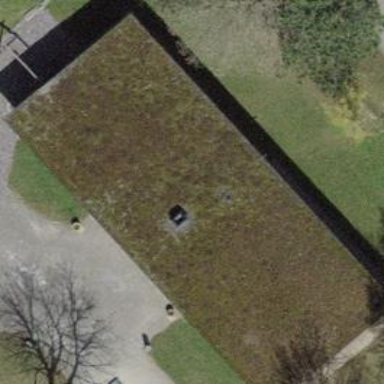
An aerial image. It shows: Kindergarten building.